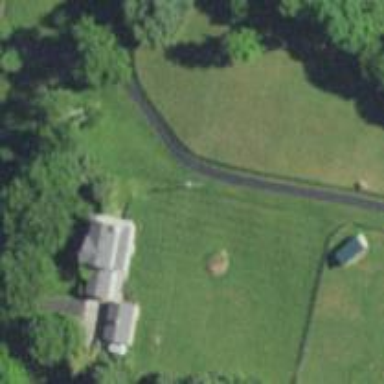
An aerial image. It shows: Driveway leading to service road.